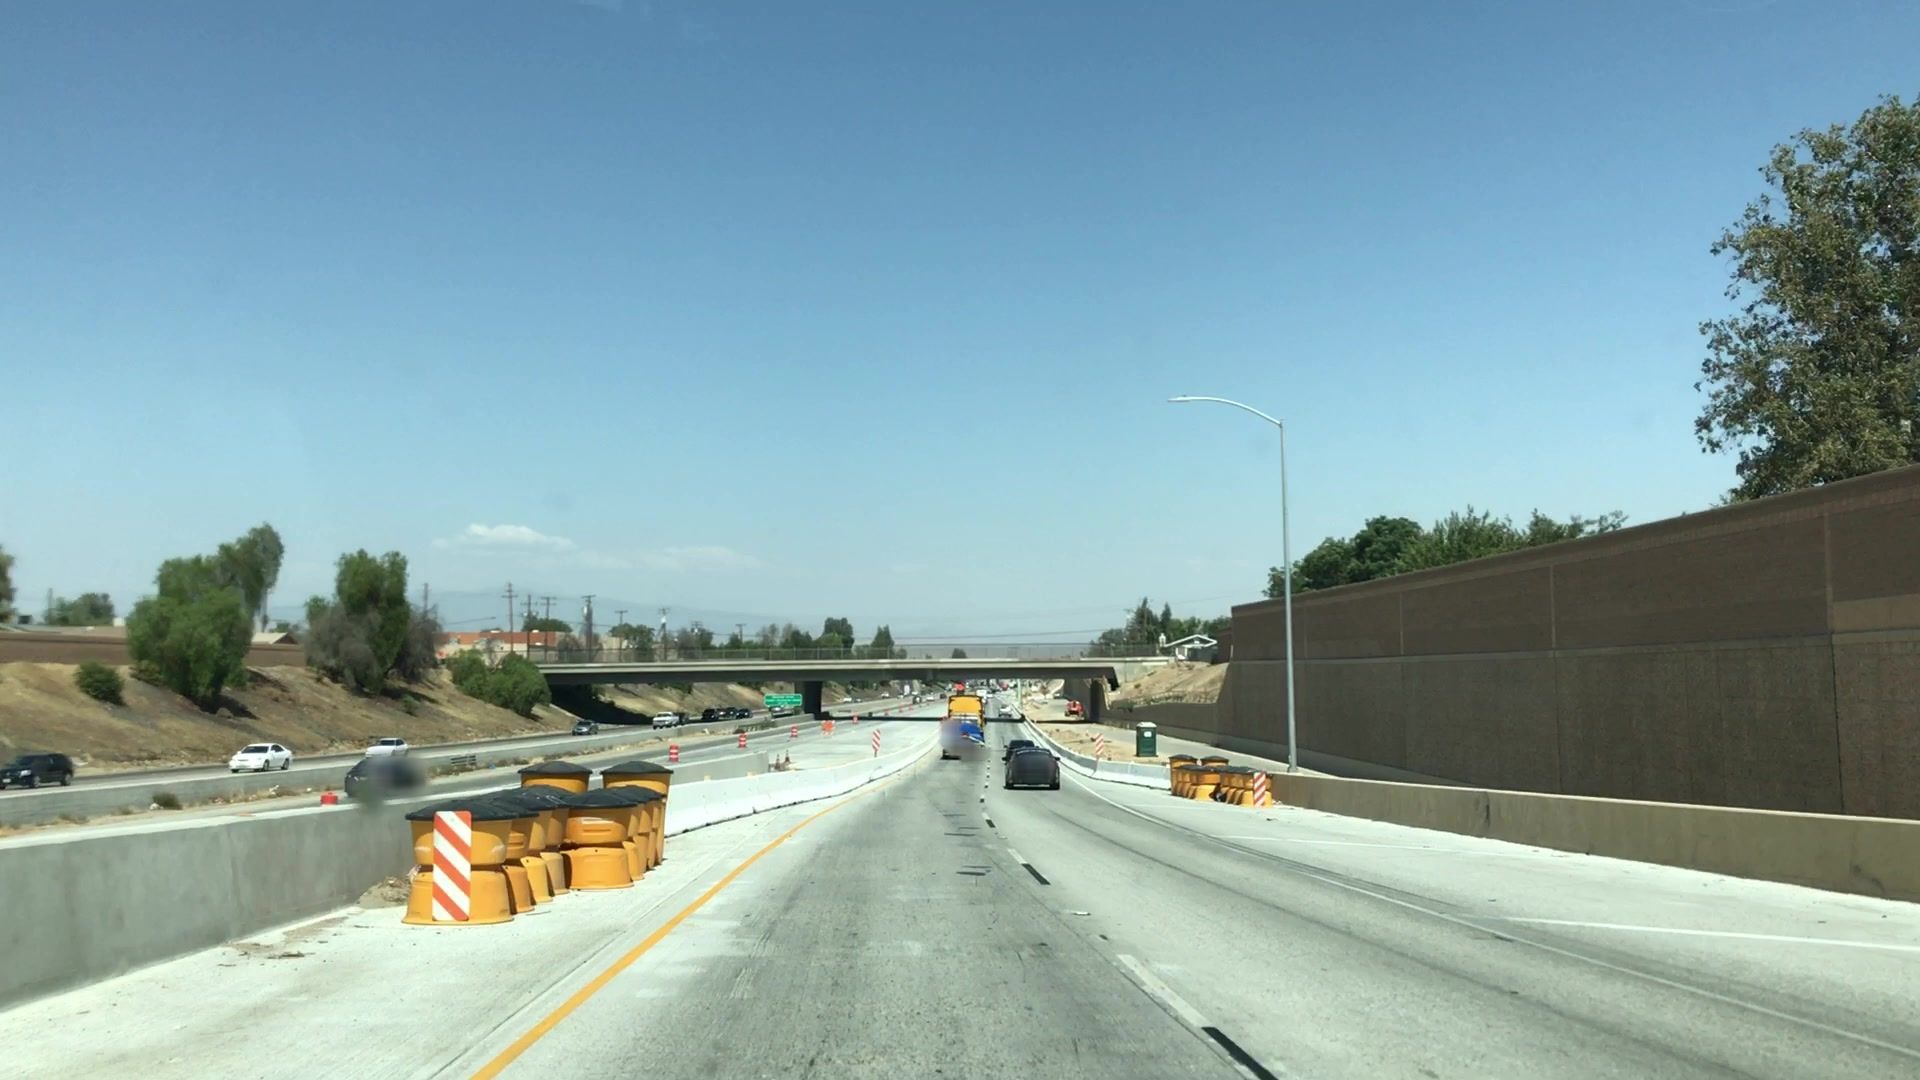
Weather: clear
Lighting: day
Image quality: good
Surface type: driving surface
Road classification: trunk_link, motorway_link
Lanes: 2
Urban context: urban centre
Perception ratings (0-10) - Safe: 1.36, Lively: 0.61, Beautiful: 3.9, Boring: 5.81, Depressing: 5.35, Wealthy: 1.29